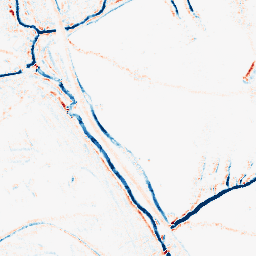
Category: morphological
Decomposition family: morphological_ellipse
Decomposition parameters: operation: average
width: 5
height: 5
Upsampling method: lanczos
Upsampling parameters: scale: 2
Upsampling scale: 2